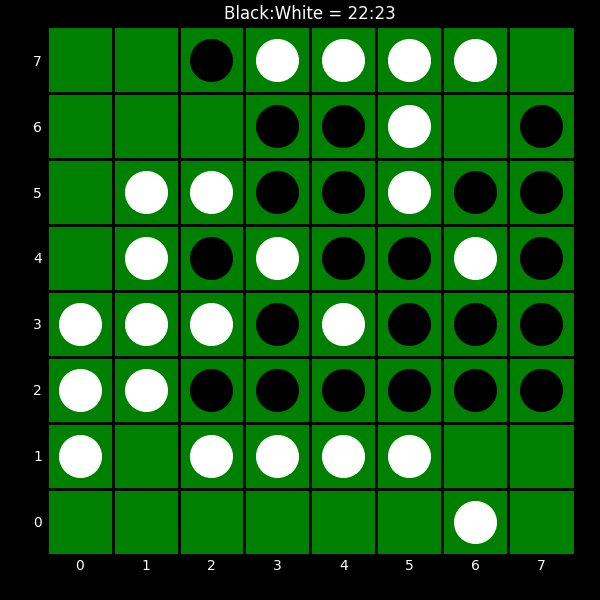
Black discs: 22
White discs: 23